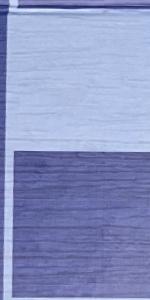
Label: Empty